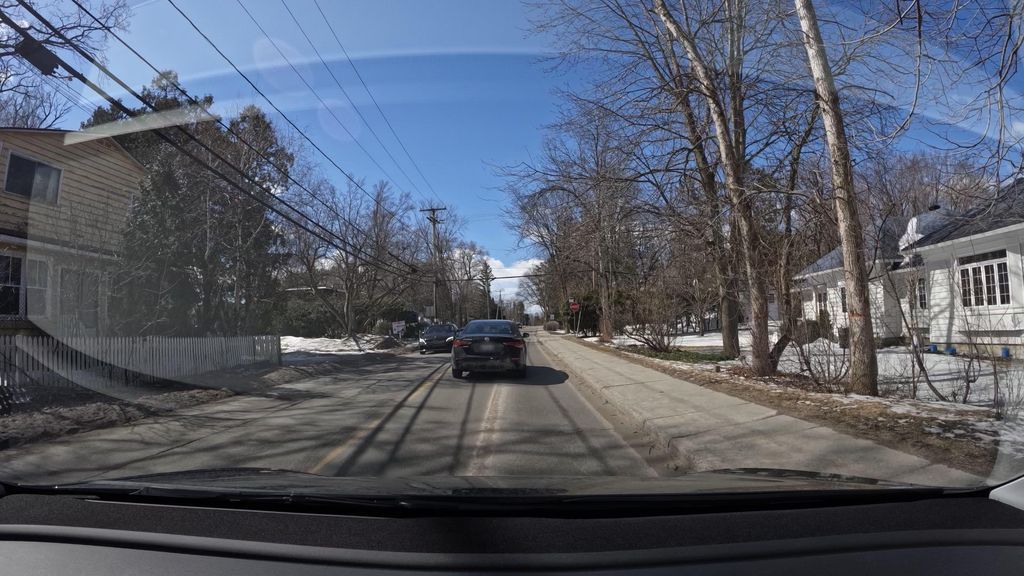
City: montreal